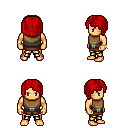
a pixel art fantasy rpg character, male body template, human, tanned skin, leather chest armor, gold greaves, red pageboy hairstyle, bracelets, four views (front, back, left, right), 2x2 character sprite sheet, small pixel art, hard edges, no anti-aliasing